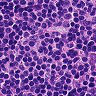
Metastatic tissue present: no